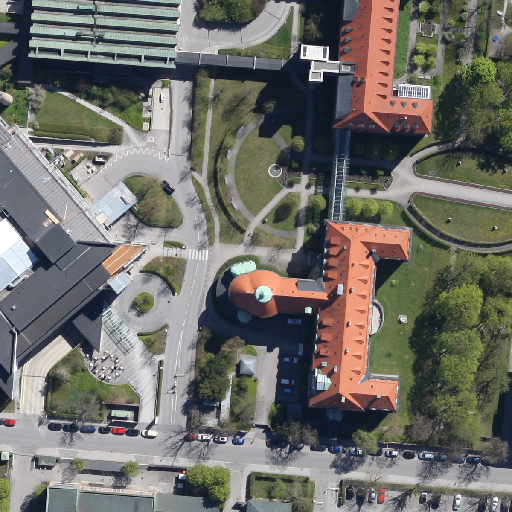
Referring expression: road